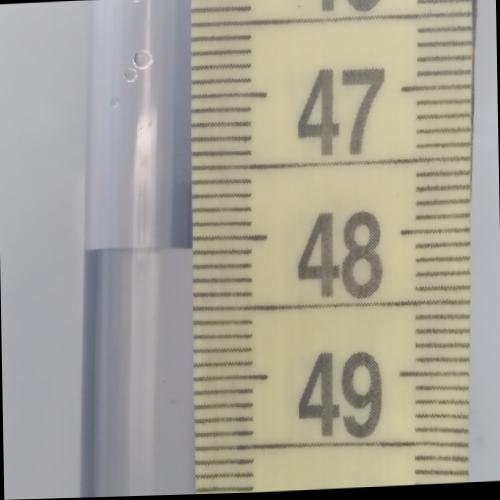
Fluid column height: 48.1 cm